Question: I recently got Sass and WAMP up and running on my new PC and started working on a new WordPress-site at my localhost.
But then i noticed that WordPress is loading the .SCSS file even though I have enqueued the CSS-stylesheet like this in my functions.php:
'''
function theme_primary_css() {
wp_enqueue_style( 'theme-styles', get_template_directory_uri().'/css/theme-styles.css' );
}
add_action( 'wp_enqueue_scripts', 'theme_primary_css' );
'''
I can see the theme-style.css is loaded succesfully when I look at the site's source code. But when looking in Web Developer Tools I can see it loads the CSS from the .SCSS file. What's going on?

It may be great for debugging etc. - but I have a problem when using nested styles like this:
'''
h1 {
.entry-title {
margin-top: 0px;
}
}
'''
This style isn't working - probably because it is loading the .scss file - but at the same time my variables set in .scss works fine (even though it loads the .scss and not the .css file - the 30px you see in the picture is actually a variable). I'm pretty confused!
By the way I am using Brackets with an autocompiler installed (which works perfectly).
I hope someone can help me out!
Thanks in advance!
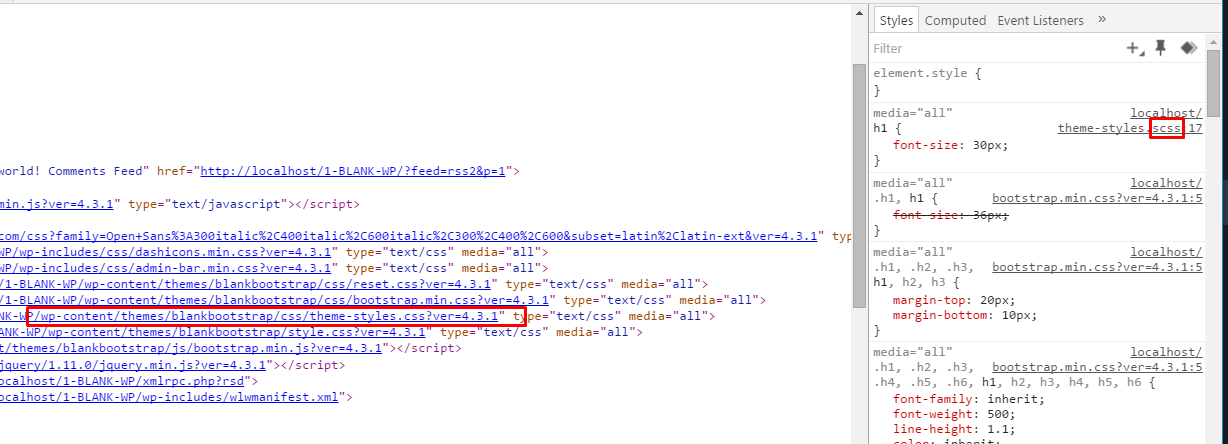
Answer: Thanks for the help Steve and Rnevius! You got me on the right track.
The reason why my style didn't work was because i missed a &-sign before my .entry-title class. So the working Sass ended up being:
'''
h1 {
font-size: $h1-size;
&.entry-title {
margin-top: 0px;
}
}
'''
So, as Rnevius pointed out, it isn't loading the .scss file - it is just showing the .scss file in the inspector to help me out developing - which is very helpful. So I came to the conclusion that it was my CSS/Sass that was the problem - and yes - I missed a &-sign as mentioned above. It all works now.
Hope it can help other hours-of-coding-tired people like me. I'll go to bed now :D